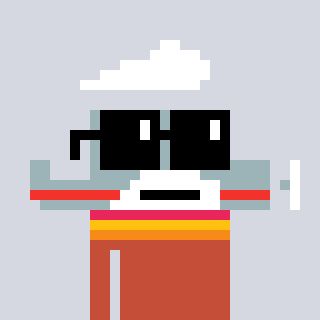
a pixel art character with square black sunglasses, a plane-shaped head and a rust-colored body on a cool background